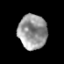
Tissue: prostate
Cell type: T cells
Senescence score: 0.3474
Nuclear area (px): 973
Mean DAPI intensity: 151.382